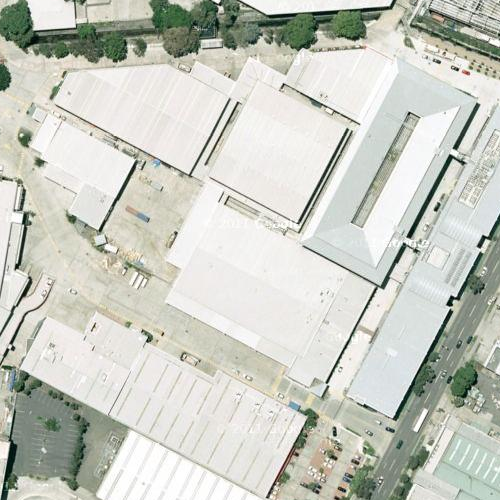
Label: sydney